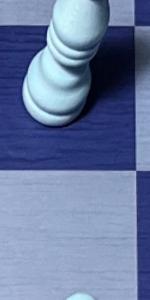
Label: Empty